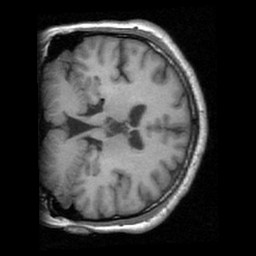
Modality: T1w
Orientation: coronal
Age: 37